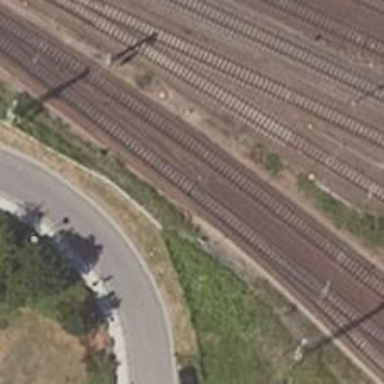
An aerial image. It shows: Railway switch.